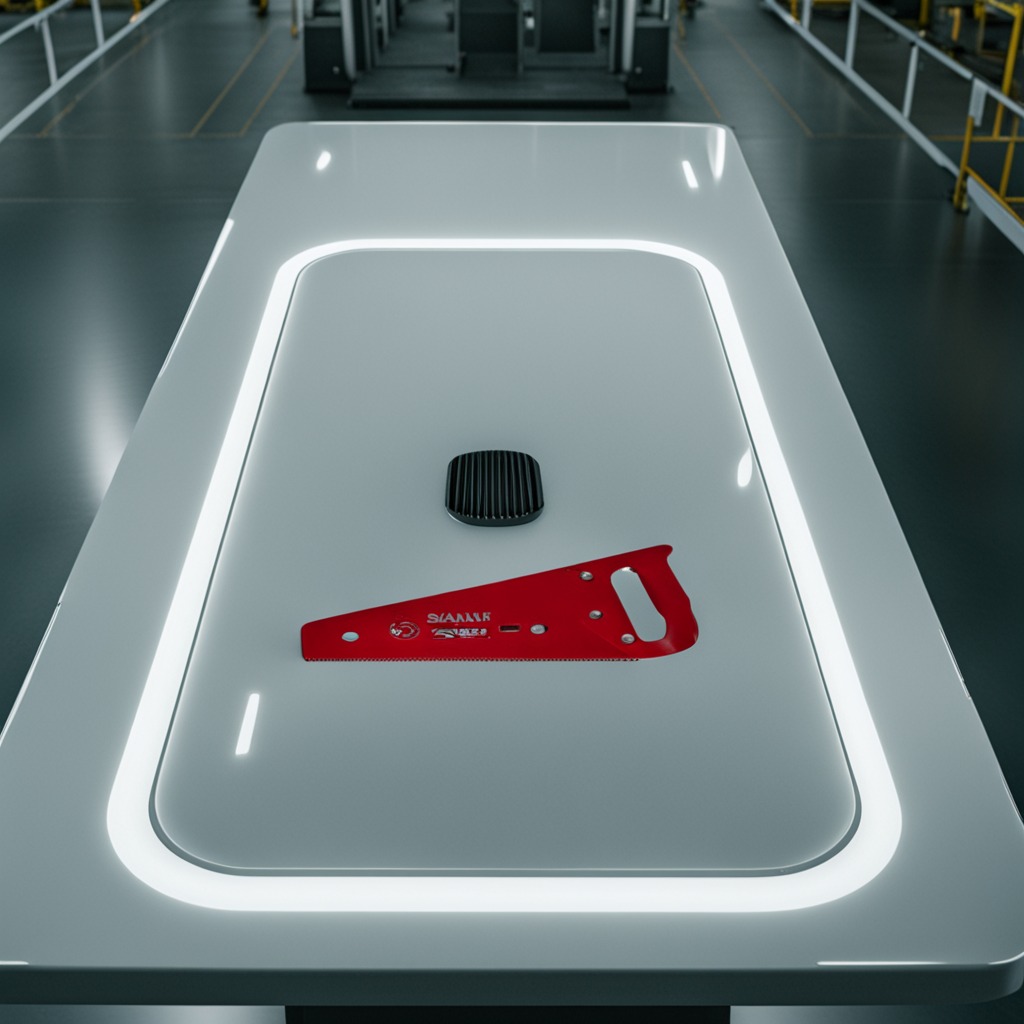
A handheld metal saw is lying on the table.